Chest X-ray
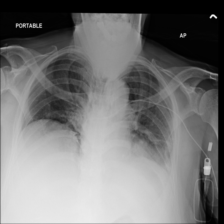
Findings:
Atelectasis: negative
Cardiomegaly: negative
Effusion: negative
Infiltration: negative
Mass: negative
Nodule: negative
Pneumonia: negative
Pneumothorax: negative
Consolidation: negative
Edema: negative
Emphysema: negative
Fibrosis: negative
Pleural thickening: negative
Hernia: negative